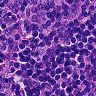
Metastatic tissue present: no